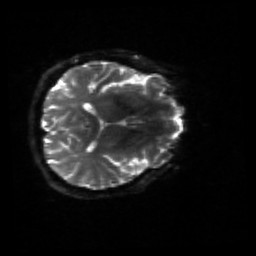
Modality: sbref
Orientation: axial
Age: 53
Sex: male
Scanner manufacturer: siemens
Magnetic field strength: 3 T
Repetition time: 4.71 s
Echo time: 0.0906 s